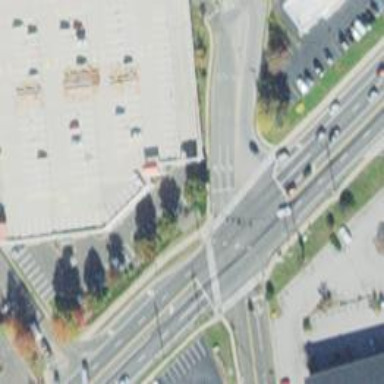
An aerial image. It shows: Marked crossing on the road.